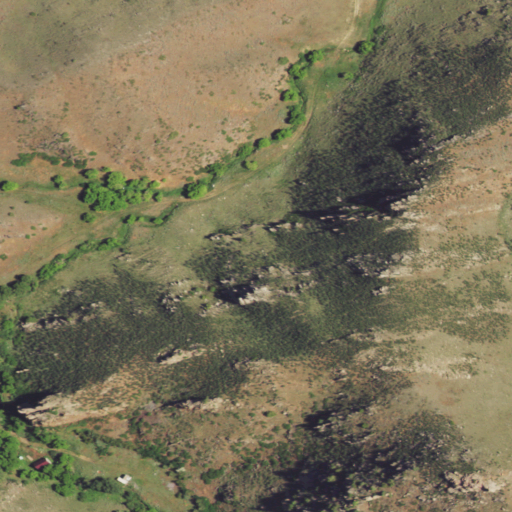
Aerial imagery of valley in Wyoming named East Plumbago Draw containing shrub, evergreen forest, and grassland